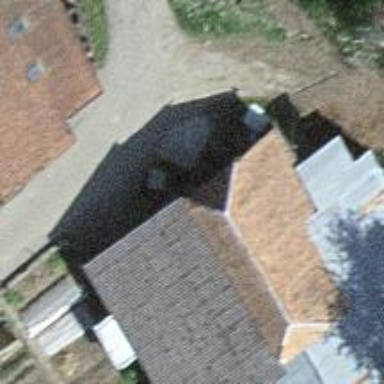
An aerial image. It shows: Rural barn.